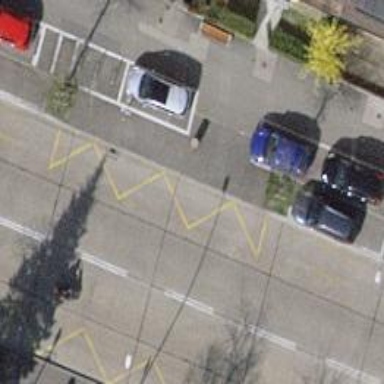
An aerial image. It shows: Bus stop with platform for public transport.